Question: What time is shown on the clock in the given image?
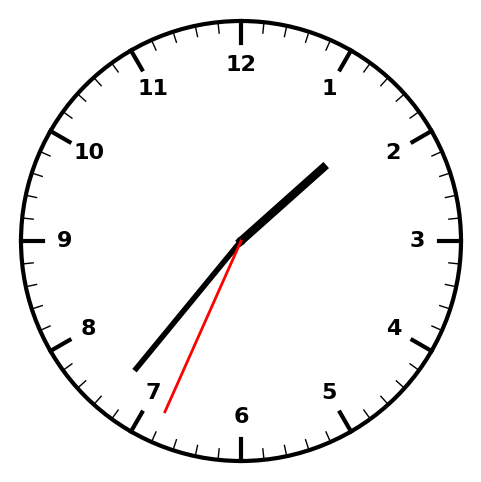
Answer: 01:36:34